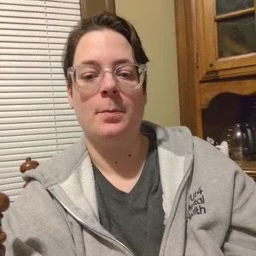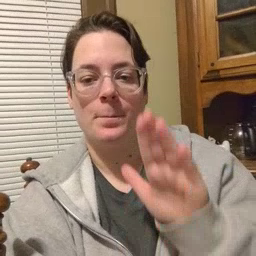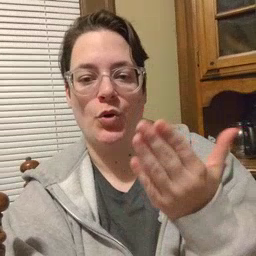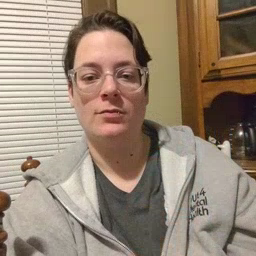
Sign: book